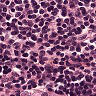
Metastatic tissue present: no